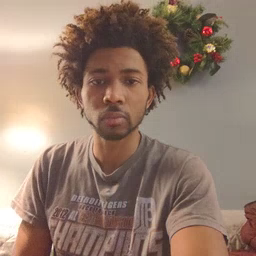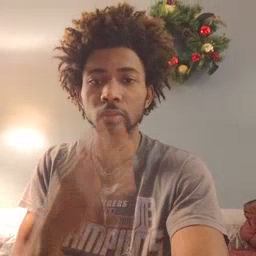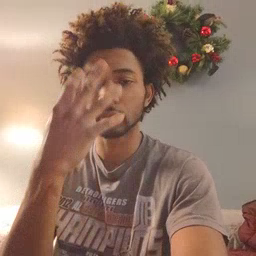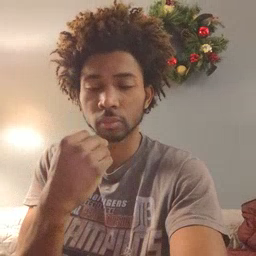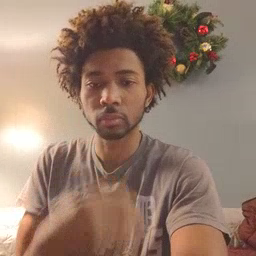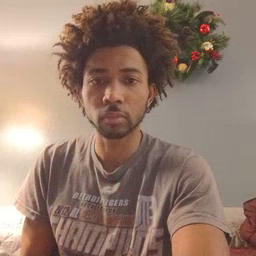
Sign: sleep